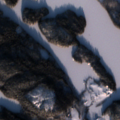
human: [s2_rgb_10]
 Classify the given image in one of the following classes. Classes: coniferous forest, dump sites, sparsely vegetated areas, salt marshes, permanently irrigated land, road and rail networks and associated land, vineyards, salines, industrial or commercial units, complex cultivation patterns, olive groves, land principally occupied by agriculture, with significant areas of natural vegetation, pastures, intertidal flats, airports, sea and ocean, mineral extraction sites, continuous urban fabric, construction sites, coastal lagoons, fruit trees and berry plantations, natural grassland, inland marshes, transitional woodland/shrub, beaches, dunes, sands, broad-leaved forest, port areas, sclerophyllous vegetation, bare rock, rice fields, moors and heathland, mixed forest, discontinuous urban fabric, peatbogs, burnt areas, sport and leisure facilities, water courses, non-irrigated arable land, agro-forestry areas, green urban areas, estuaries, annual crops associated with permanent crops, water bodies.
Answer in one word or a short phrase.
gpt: land principally occupied by agriculture, with significant areas of natural vegetation, coniferous forest, mixed forest, water bodies